Question: I have this type of situation (see image), now when I move 'Splitter1' up in run-time, 'Panel2' height grows and also 'Form1' height grows.
But I need to know and block this type of event, when 'Splitter1' can't be moved up because of 'Panel1.Constraints.MinHeight' is reached, so 'Panel2' can't be changed of it's height and 'Form1' too.
Thanks for any help.

-- --
'Panel1.Align' := alLeft;
'Splitter1.Align' := alBottom;
'Panel2.Align' := alBottom;
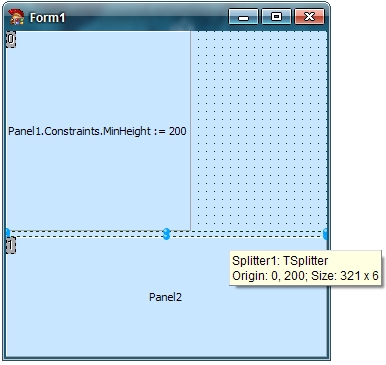
Answer: You can check and deny further sizing in splitter's 'CanResize' event.
'''
procedure TForm1.Splitter1CanResize(Sender: TObject; var NewSize: Integer;
var Accept: Boolean);
begin
Accept := ClientHeight - (NewSize + Splitter1.Height) >= Panel1.Constraints.MinHeight;
end;
'''